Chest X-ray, AP view. Patient: 15 years old, sex F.
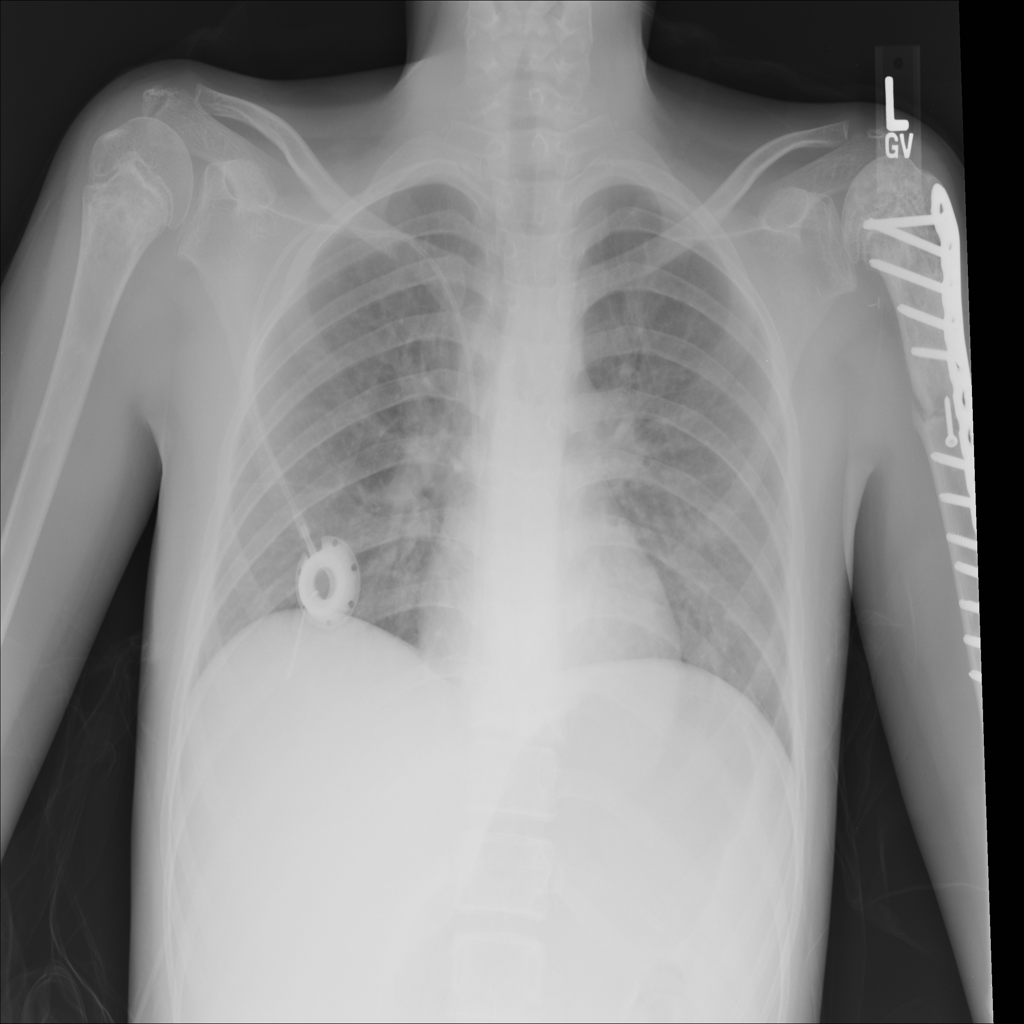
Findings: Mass